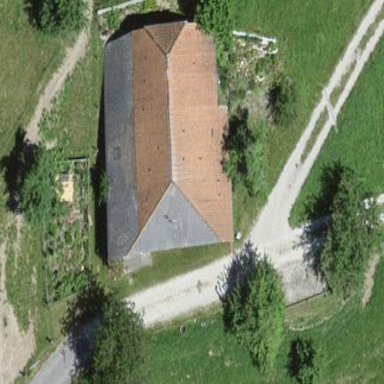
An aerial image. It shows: Farm building.